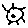
Label: sun